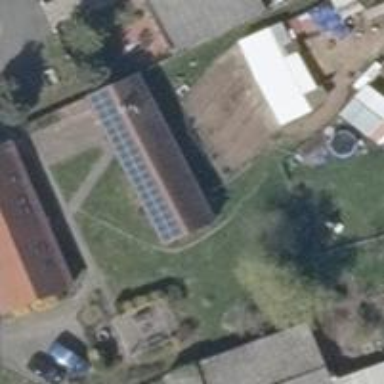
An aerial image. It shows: Small solar photovoltaic panel used as generator to produce electricity.